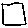
Label: square